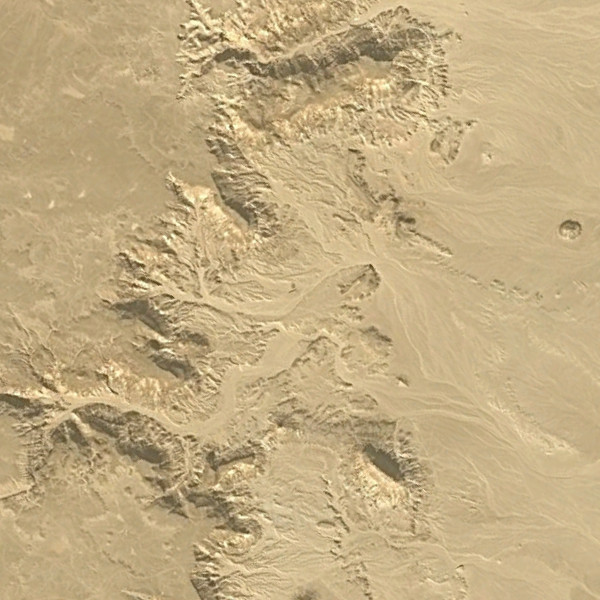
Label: Desert